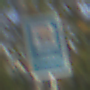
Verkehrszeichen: Wasserschutzgebiet
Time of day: MorningAfternoon
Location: Outdoor (Urban)
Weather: PartlyCloudy
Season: NotSpecified
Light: Natural